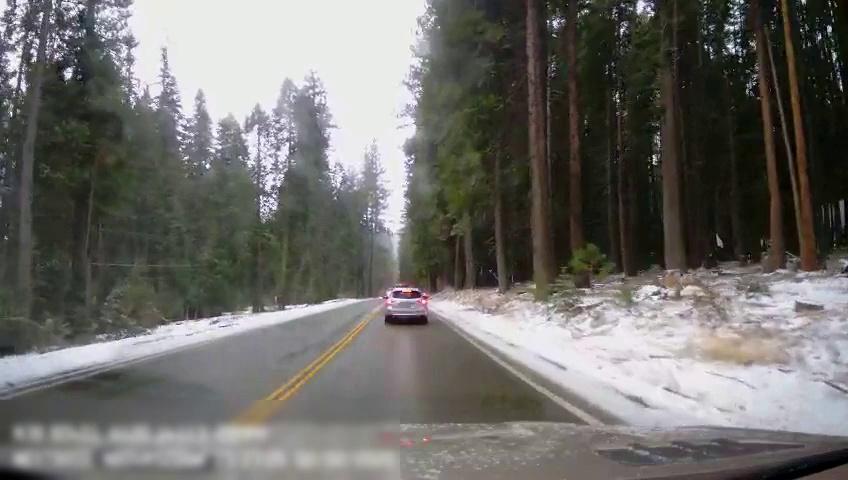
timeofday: Day
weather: Snowy
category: Drivable Space
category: Vehicles | Truck
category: Vehicles | SUV
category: Lanes | Current Lane
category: Lanes | Opposite Lane
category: Lanes | Opposite Lane
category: Lanes | Current Lane